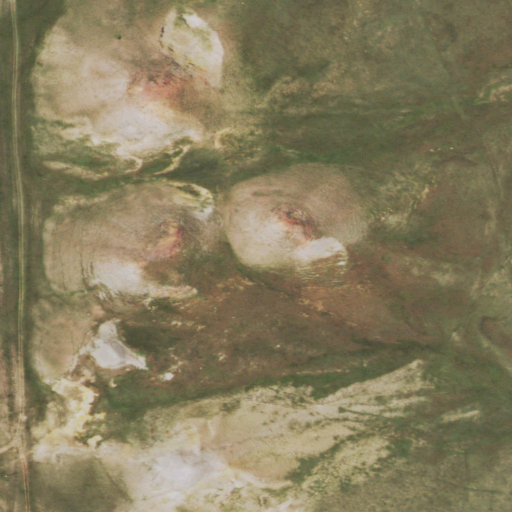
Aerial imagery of mountain in Wyoming named Four Points containing grassland and shrub